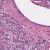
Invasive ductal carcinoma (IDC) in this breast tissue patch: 1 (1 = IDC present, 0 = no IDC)